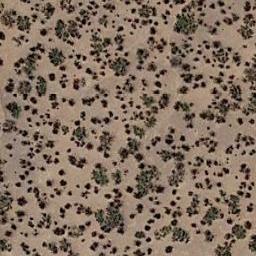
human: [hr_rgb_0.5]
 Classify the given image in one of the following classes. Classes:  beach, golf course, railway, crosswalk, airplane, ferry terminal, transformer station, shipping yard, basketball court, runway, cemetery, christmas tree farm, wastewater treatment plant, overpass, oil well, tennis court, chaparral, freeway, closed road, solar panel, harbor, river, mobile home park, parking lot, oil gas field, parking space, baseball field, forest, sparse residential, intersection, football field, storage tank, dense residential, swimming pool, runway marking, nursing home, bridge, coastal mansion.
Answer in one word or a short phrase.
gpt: chaparral